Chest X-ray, PA view. Patient: 63 years old, sex M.
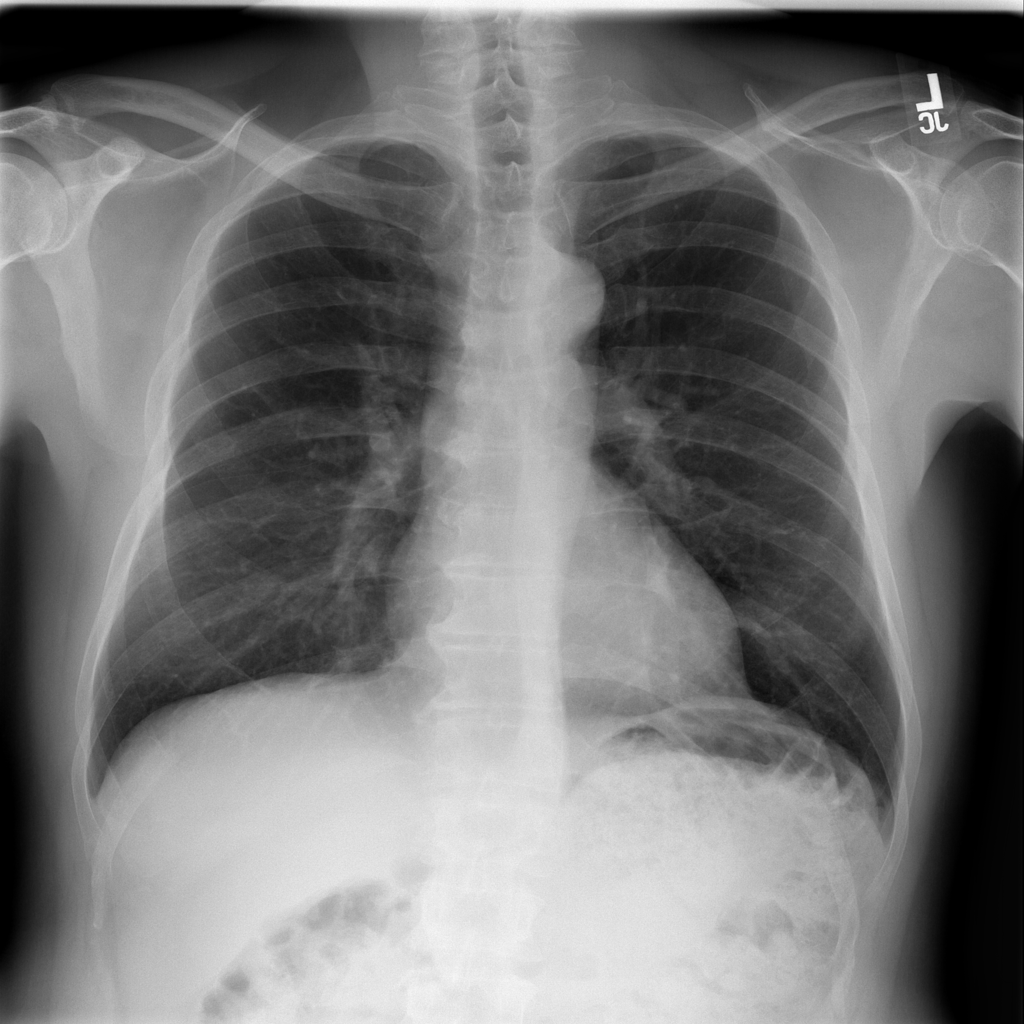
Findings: No Finding